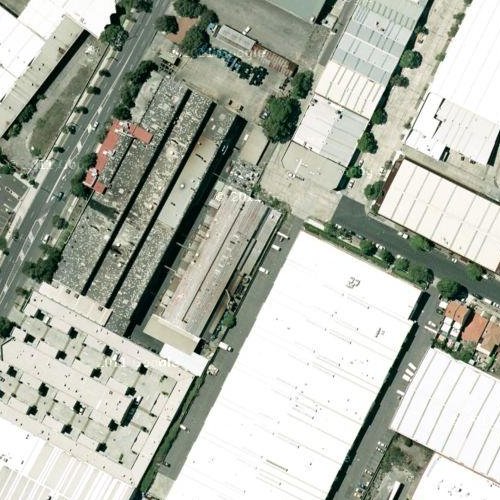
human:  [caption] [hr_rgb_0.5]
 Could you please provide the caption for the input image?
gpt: Some roads go through the industrial area .

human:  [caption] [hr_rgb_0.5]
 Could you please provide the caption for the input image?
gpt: An industrial area with many white buildings and warehouses .

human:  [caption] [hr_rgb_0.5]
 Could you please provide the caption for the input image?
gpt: There are many warehouses and white buildings in the industrial area .

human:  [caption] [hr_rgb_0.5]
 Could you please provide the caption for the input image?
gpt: Many warehouses and white buildings in the industrial area .

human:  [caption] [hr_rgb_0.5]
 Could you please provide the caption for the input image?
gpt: Some roads go through the industrial area with many warehouses and buildings .